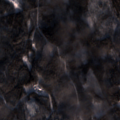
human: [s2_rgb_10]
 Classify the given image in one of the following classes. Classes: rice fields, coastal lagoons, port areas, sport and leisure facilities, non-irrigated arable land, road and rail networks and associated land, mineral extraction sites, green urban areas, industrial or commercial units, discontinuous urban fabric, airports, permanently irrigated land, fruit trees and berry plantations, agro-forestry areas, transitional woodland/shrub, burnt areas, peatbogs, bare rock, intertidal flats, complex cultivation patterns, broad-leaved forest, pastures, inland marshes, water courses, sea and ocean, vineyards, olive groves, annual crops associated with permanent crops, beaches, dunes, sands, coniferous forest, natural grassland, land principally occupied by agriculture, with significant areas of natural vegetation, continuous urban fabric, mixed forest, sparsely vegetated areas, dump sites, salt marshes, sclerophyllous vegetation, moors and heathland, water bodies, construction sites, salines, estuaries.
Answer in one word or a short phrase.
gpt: broad-leaved forest, mixed forest